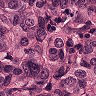
Metastatic tissue present: yes